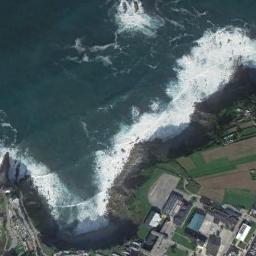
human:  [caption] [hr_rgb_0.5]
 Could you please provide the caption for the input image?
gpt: The beach is surrounded by blue water and waves and green farmland .

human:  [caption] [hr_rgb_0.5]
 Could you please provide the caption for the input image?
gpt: The beach is an erosion scarp while the farmland and some buildings are on the beach .

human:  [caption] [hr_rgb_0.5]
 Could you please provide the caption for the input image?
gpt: There are many buildings and grass beside the beach, And the sea water is blue .

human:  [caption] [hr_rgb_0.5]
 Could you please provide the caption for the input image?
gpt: A ship is going to sea .

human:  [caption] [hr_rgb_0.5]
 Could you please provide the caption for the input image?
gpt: Many buildings  are beside the beach .